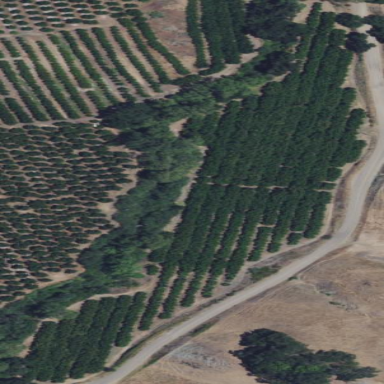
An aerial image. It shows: Orchard.